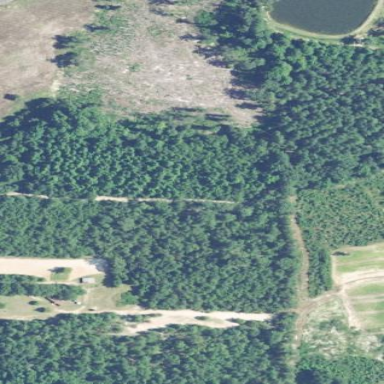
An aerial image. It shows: Forest with evergreen broadleaved trees.